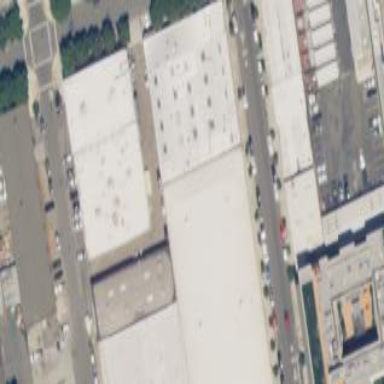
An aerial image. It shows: Industrial building.